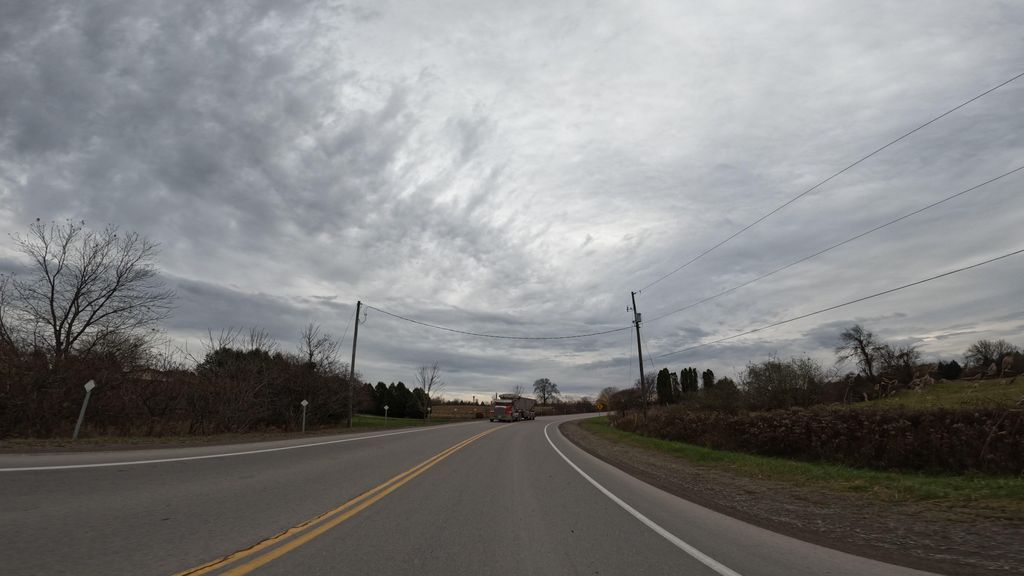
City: hamilton